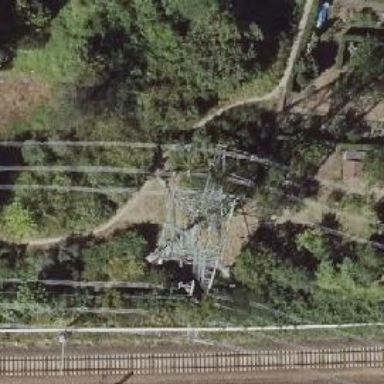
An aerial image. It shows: Power tower.